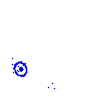
Particle: electron